Question: I have a problem similar to the one described in <URL>
Solution there works in excel but unfortunately it doesn't work in google sheets.
How can this be done in google sheets and does anyone know why excel solution is not working in google sheets?
Per request I am duplicating relevant info here:

On each day a single sport activity is organized and attending students receive bonus points. Students can attend activities each day to receive points.
Based on existing columns I need to calculate total bonus points for each student (column I)
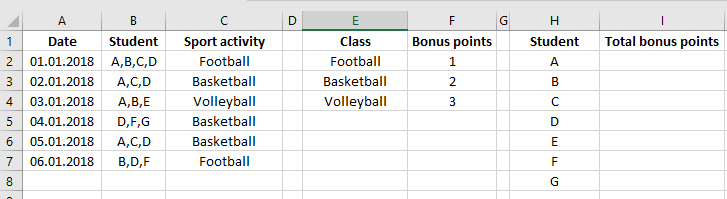
Answer: Try:I2
'''
=ARRAYFORMULA(MMULT(--REGEXMATCH(TRANSPOSE(B2:INDEX(B:B,COUNTA(B:B))),H2:H8),IFERROR(VLOOKUP(C2:INDEX(C:C,COUNTA(C:C)),E:F,2,0),0)))
'''